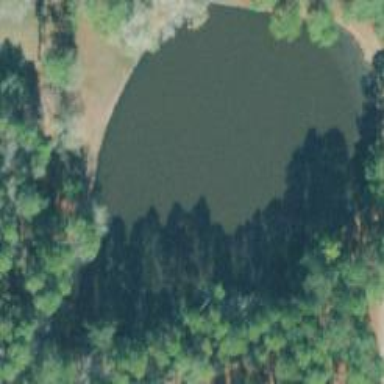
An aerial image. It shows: Reservoir of natural water.